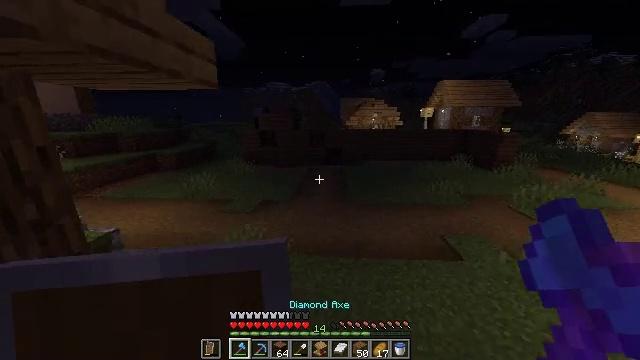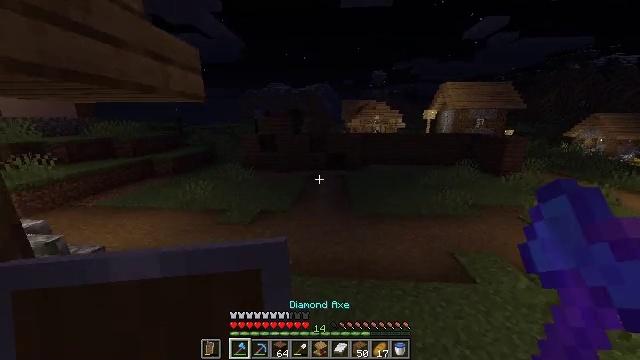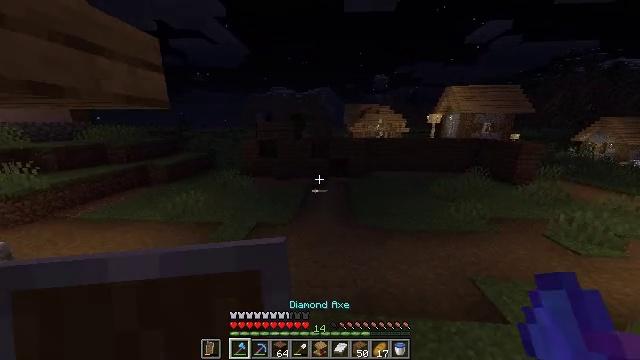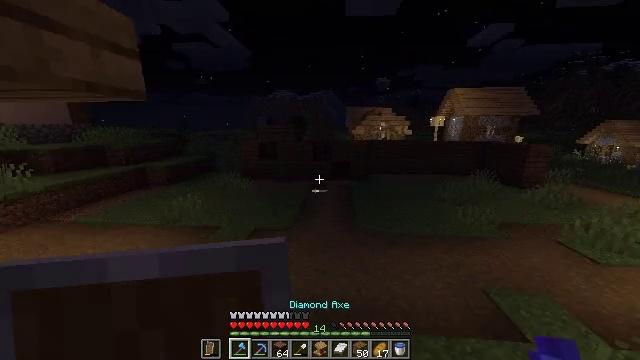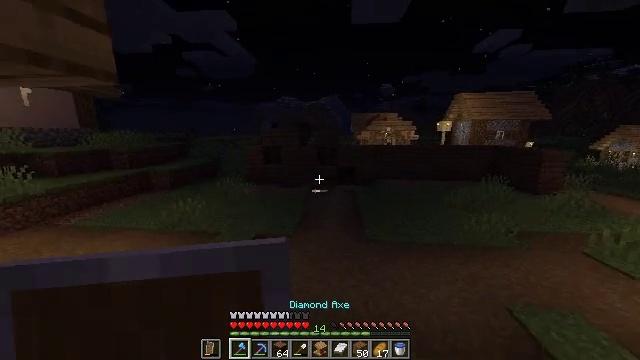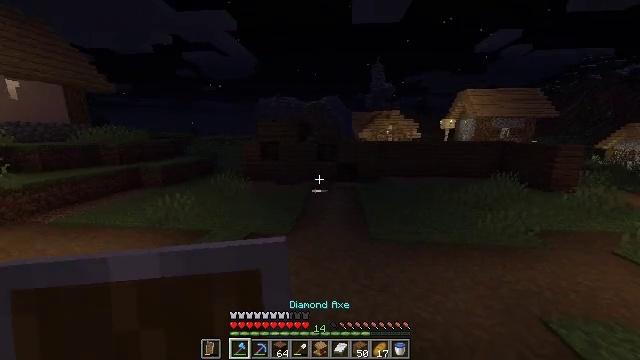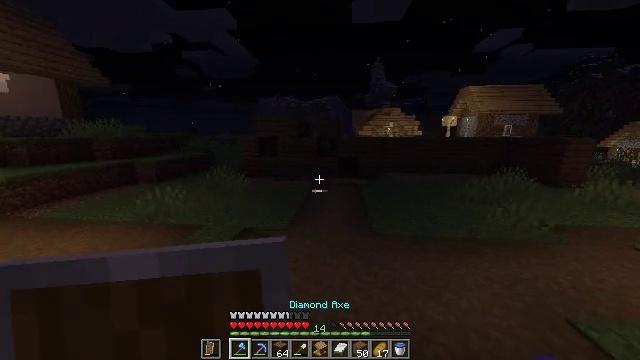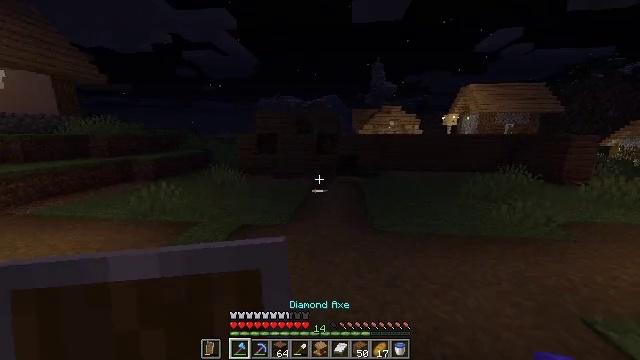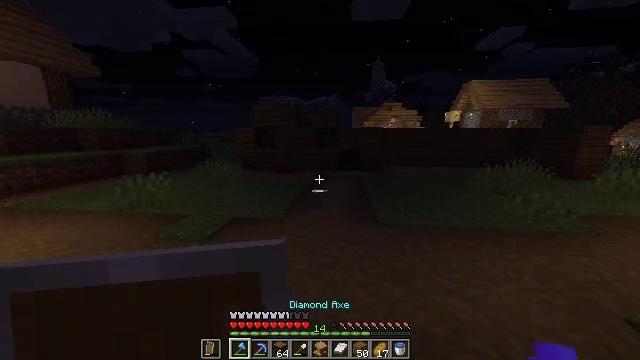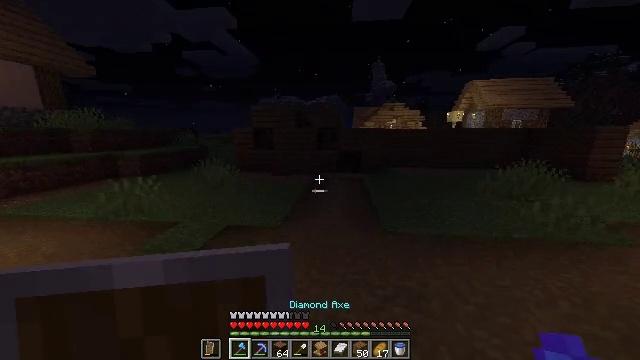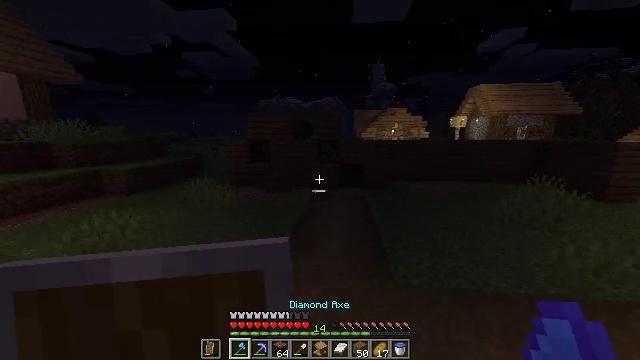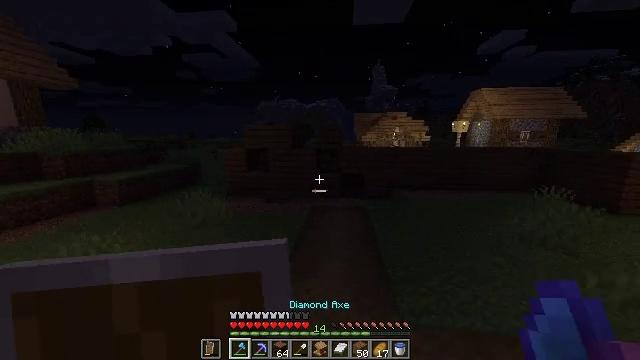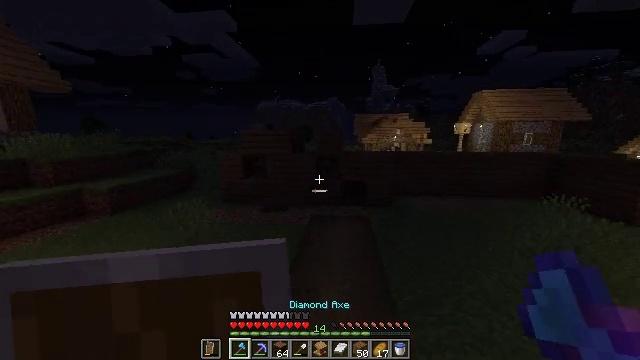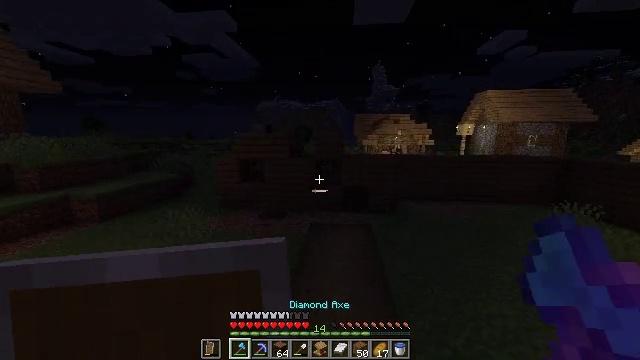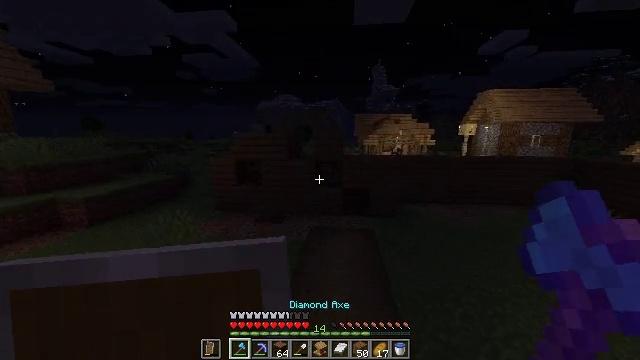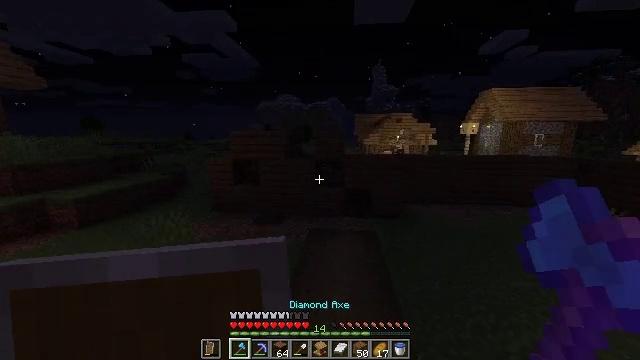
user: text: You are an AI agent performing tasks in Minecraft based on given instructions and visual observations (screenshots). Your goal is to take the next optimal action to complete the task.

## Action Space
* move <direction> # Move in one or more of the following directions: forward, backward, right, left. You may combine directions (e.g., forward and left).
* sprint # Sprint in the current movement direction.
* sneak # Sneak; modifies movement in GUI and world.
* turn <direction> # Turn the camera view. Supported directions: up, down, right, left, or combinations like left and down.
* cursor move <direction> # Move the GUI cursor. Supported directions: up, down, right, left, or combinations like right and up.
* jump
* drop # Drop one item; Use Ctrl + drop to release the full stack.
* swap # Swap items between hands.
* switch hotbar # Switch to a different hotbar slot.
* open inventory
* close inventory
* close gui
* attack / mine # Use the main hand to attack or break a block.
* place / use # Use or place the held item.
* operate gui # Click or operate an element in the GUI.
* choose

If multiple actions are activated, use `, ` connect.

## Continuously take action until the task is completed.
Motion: motion action
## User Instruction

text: Collect spruce planks from an old building.
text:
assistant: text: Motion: move forward, jump
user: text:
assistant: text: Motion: move forward, jump
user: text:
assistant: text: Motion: move forward, jump
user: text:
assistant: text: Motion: move forward, turn left and up, jump
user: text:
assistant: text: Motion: move forward, jump
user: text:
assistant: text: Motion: move forward, jump
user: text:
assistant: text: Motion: move forward, jump
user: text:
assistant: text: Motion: move forward, jump
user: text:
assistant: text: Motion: move forward, jump
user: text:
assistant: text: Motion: move forward, jump
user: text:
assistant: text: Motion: move forward, jump
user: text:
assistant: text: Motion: move forward, jump
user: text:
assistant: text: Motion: move forward, jump
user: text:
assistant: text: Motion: move forward, jump
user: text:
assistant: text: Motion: move forward, jump
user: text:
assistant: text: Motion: move forward
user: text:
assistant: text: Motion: move forward
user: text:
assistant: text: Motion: move forward
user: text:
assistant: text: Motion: move forward
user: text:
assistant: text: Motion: move forward
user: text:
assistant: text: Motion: move forward
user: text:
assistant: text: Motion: move forward
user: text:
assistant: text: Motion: move forward
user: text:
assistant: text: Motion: move forward
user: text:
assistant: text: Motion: move forward
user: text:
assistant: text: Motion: move forward
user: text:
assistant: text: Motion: move forward
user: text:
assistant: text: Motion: move forward, turn up
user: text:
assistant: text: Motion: move forward
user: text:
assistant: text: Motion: move forward, turn up